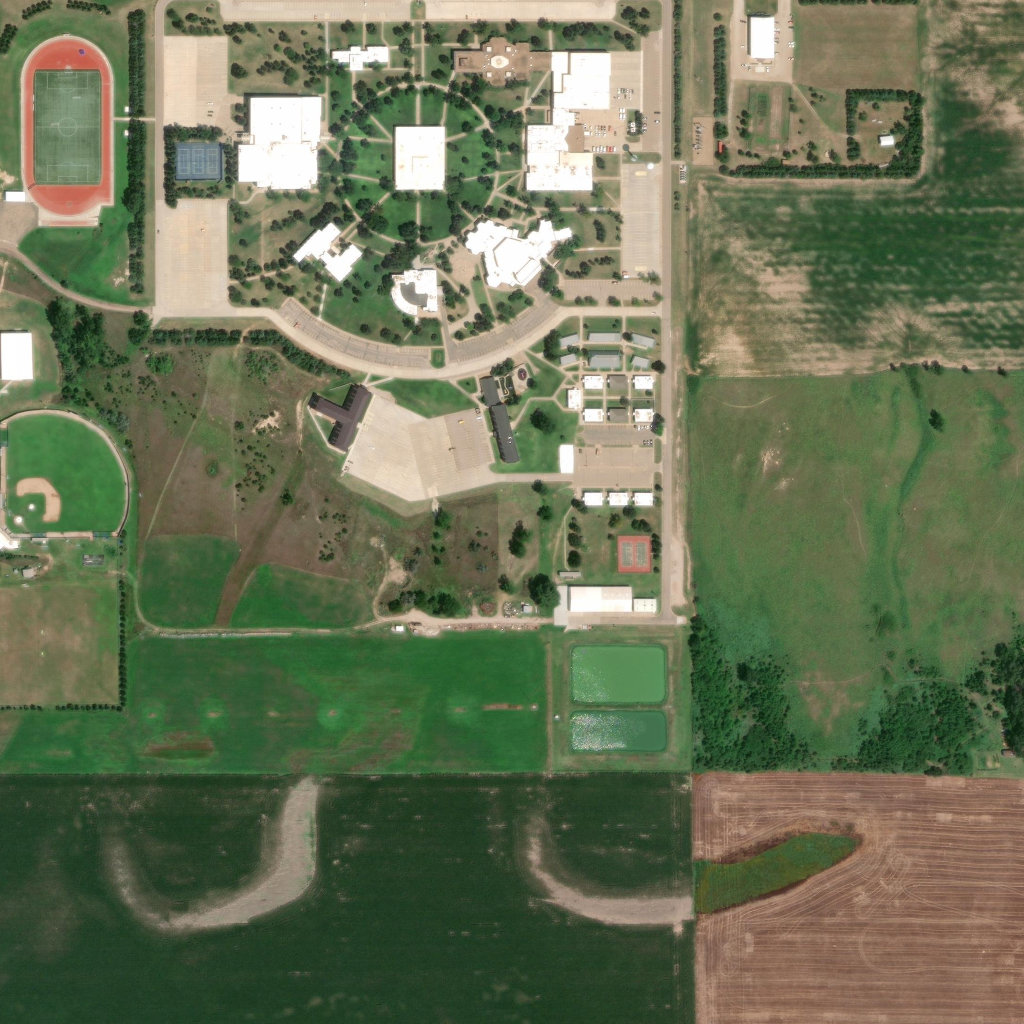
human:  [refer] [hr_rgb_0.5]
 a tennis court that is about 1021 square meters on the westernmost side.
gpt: <box>[[17, 14, 21, 17, 0]]</box>

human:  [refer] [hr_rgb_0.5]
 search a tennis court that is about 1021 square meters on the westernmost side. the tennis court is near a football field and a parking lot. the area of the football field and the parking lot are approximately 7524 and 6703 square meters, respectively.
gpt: <box>[[17, 14, 21, 17, 0]]</box>

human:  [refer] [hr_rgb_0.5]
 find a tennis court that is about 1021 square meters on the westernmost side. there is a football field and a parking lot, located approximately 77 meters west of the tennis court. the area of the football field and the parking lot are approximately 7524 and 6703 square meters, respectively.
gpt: <box>[[17, 14, 21, 17, 0]]</box>